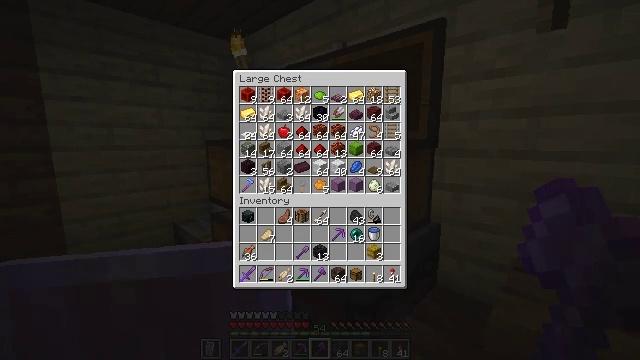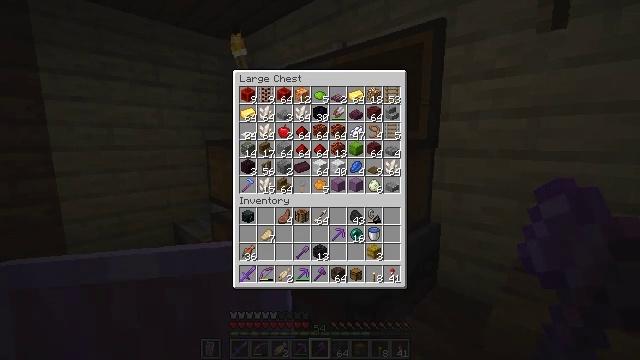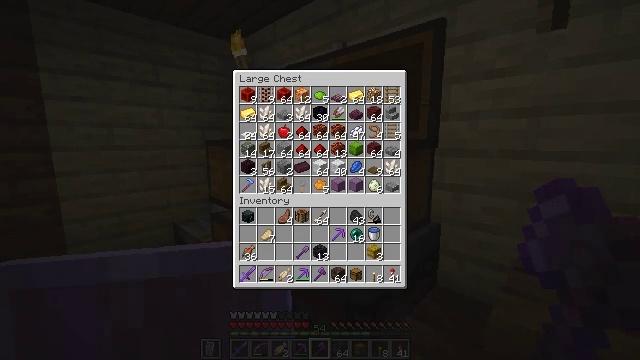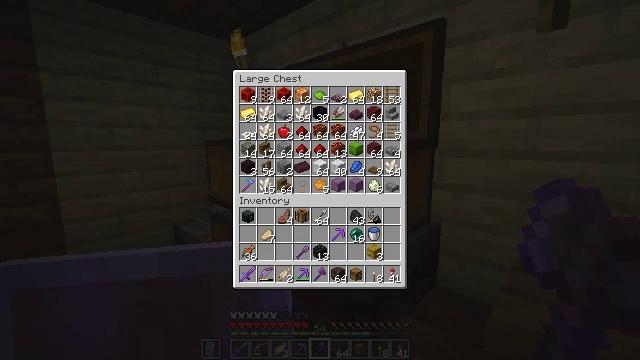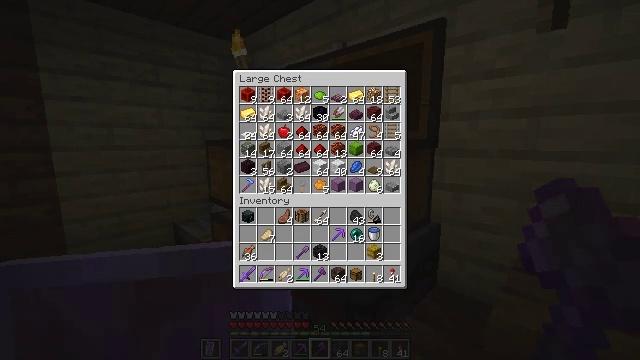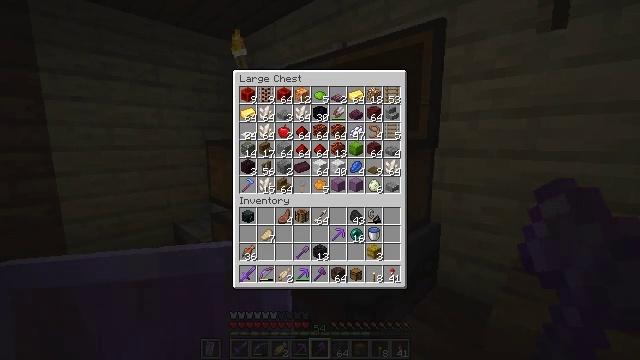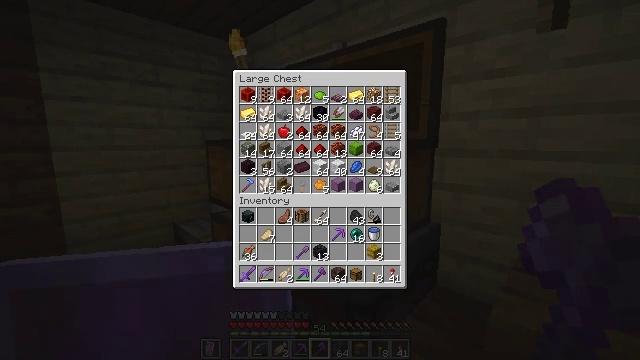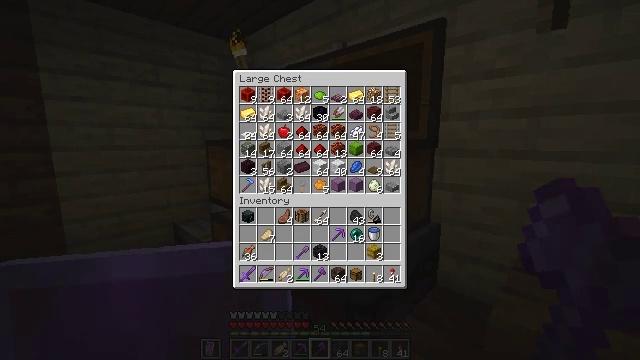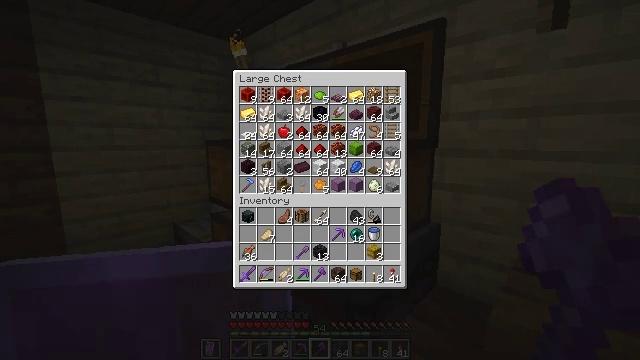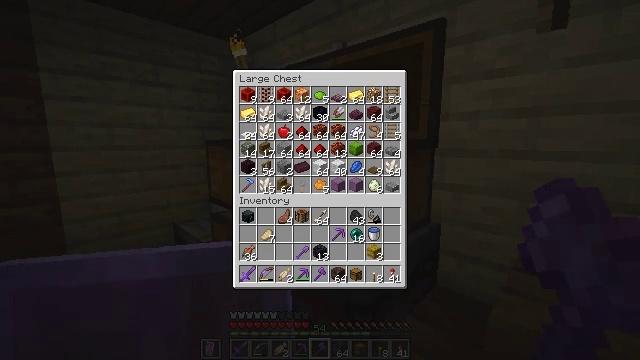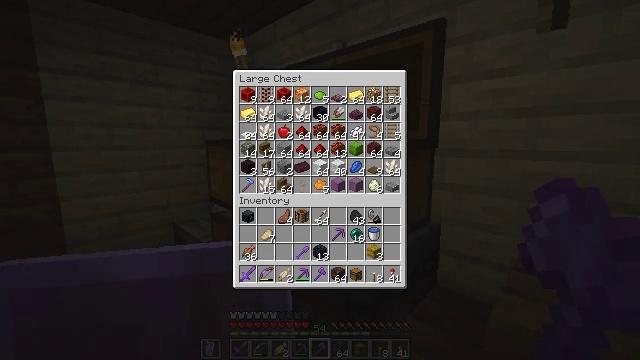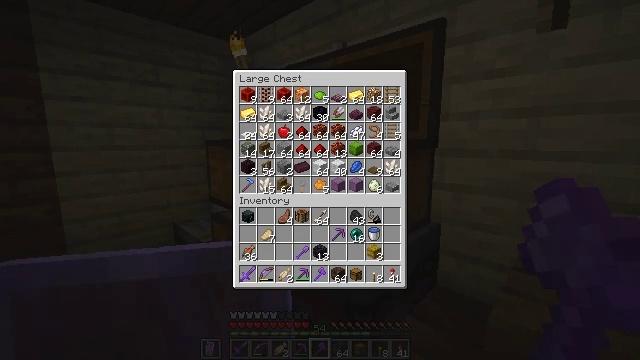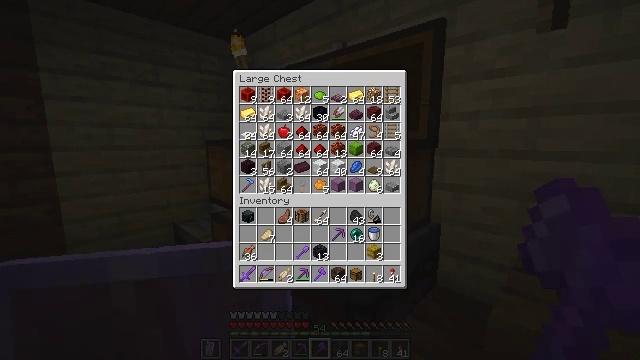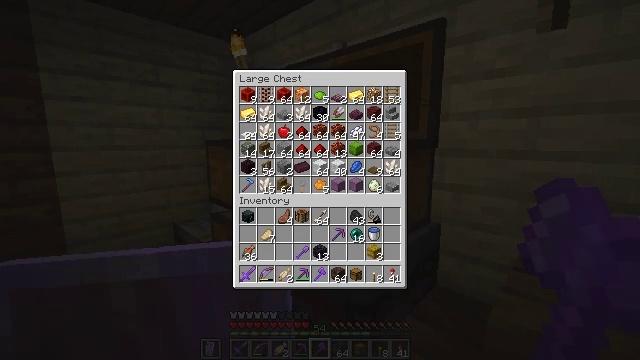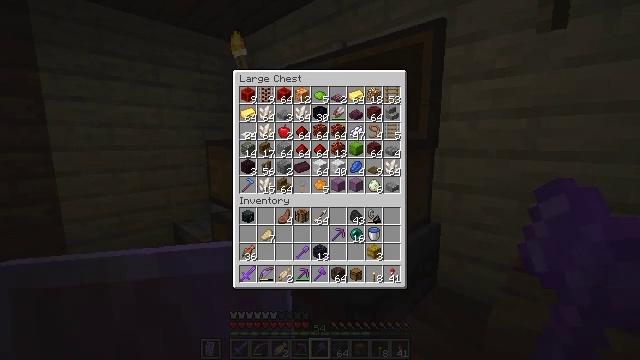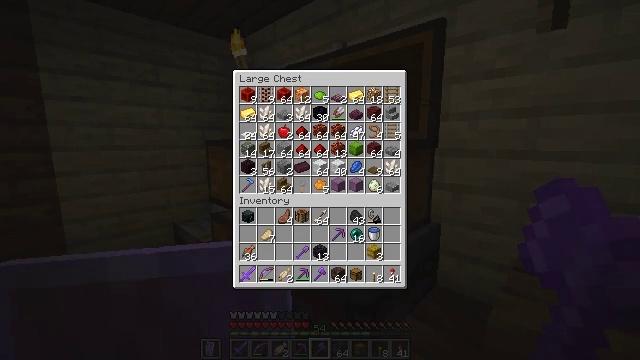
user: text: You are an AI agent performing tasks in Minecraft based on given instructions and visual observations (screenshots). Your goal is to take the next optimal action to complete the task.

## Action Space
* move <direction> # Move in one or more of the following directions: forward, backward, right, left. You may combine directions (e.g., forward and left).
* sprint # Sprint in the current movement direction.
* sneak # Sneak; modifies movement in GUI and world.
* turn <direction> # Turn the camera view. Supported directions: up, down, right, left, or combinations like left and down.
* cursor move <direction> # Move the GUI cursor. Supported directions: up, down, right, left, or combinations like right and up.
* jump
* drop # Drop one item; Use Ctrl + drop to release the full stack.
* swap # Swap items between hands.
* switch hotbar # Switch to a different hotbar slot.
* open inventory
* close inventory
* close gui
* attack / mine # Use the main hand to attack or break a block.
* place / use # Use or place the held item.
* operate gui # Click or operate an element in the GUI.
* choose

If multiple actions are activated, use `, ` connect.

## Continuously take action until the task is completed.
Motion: motion action
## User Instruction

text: Crafting a shulker box will help with your storage needs.
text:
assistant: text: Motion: no_op
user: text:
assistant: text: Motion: no_op
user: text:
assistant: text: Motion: no_op
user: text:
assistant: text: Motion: no_op
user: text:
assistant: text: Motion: no_op
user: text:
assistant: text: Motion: no_op
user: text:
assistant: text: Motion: no_op
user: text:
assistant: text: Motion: no_op
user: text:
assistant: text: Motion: no_op
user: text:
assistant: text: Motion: no_op
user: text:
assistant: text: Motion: no_op
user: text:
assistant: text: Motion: no_op
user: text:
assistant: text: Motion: no_op
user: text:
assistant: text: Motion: no_op
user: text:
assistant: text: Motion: no_op
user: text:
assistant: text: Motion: no_op
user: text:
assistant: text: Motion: no_op
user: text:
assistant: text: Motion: no_op
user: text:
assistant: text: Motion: no_op
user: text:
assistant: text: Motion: no_op
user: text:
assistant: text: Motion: no_op
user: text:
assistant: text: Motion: no_op
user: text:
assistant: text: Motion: no_op
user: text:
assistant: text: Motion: no_op
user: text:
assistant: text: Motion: no_op
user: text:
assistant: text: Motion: no_op
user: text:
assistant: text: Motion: no_op
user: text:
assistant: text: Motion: no_op
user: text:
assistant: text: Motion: no_op
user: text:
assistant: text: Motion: no_op